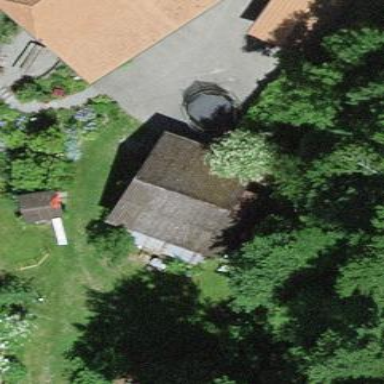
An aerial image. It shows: Garage building.